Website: macys
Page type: billing-address
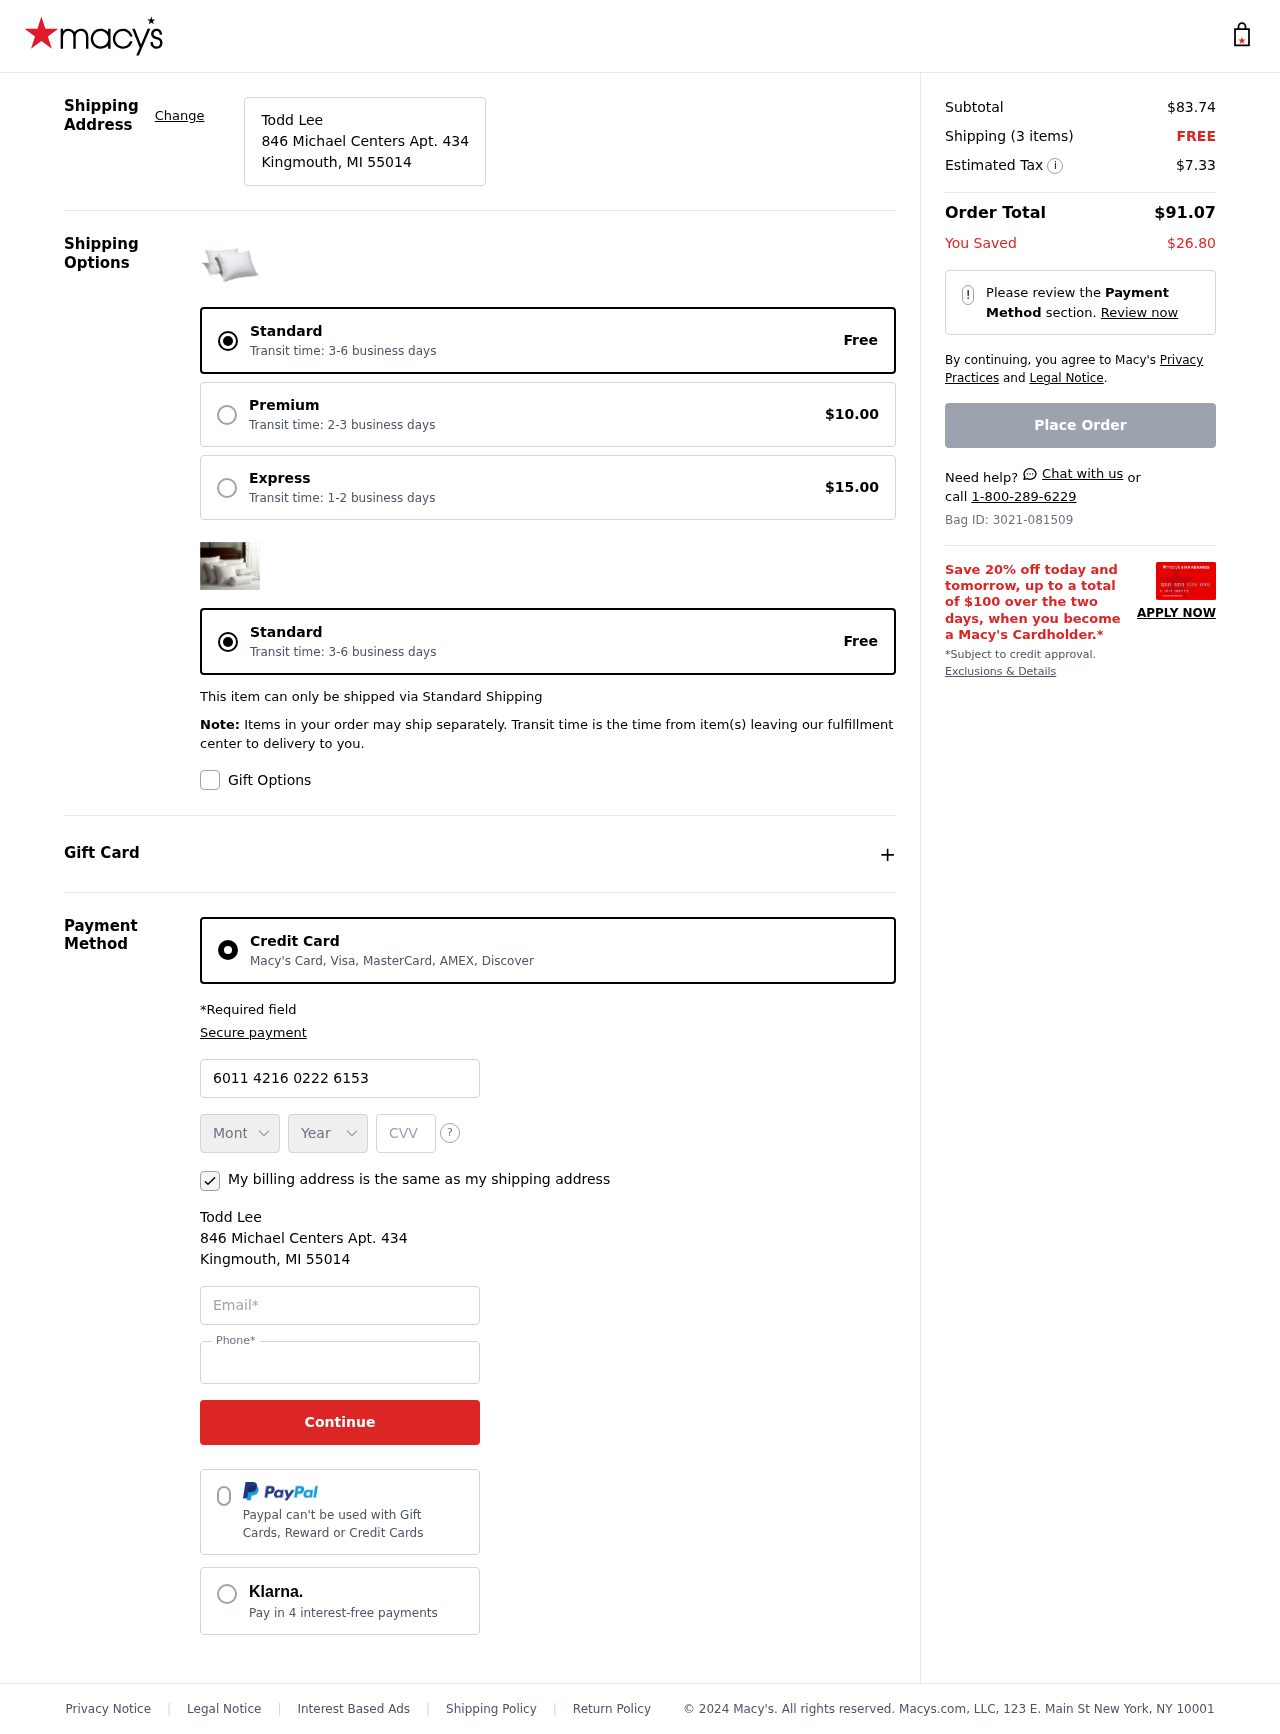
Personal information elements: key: PII_CARD_CVV
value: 268
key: PII_CARD_EXPIRY_MONTH
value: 08
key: PII_CARD_EXPIRY_YEAR
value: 30
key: PII_CARD_NUMBER
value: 6011 4216 0222 6153
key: PII_CITY_STATE_ZIP
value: Kingmouth, MI 55014
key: PII_EMAIL
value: todd_lee@yahoo.com
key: PII_FULLNAME
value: Todd Lee
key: PII_PHONE
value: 2787258139
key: PII_STREET
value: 846 Michael Centers Apt. 434
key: PII_FULLNAME2
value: Todd Lee
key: PII_STREET2
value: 846 Michael Centers Apt. 434
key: PII_CITY_STATE_ZIP2
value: Kingmouth, MI 55014
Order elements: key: ORDER_SUBTOTAL
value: $83.74
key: ORDER_NUM_ITEMS
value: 3
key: ORDER_SHIPPING_COST
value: FREE
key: ORDER_TAX
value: $7.33
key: ORDER_TOTAL
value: $91.07
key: ORDER_SAVINGS
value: $26.80
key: ORDER_ID
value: Bag ID: 3021-081509